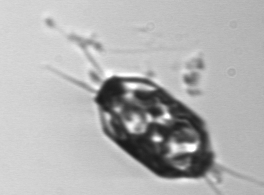
Label: Odontella